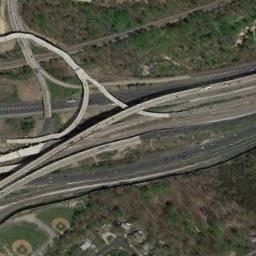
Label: overpass